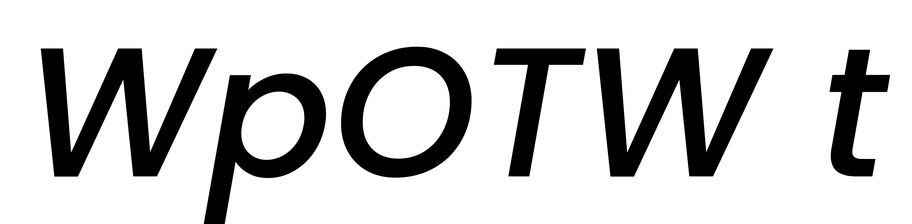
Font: Poppins-MediumItalic